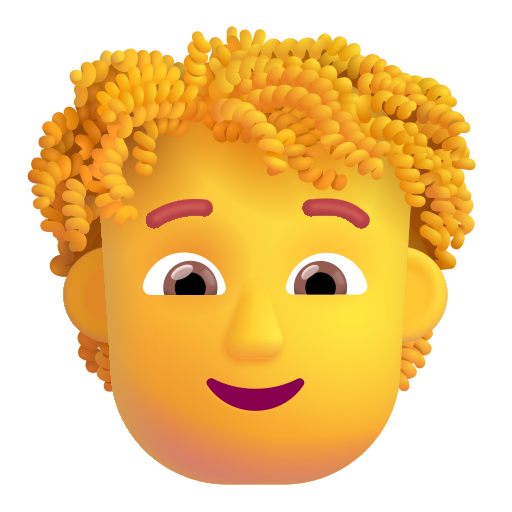
person curly hair color default